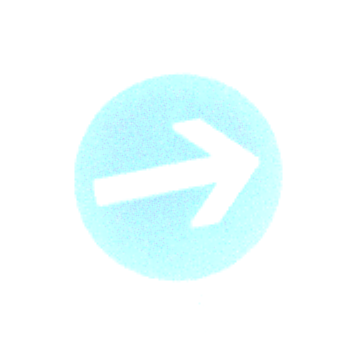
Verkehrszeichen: VorgeschriebeneFahrtrichtungHierRechts
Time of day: Midday
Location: Outdoor (Nature)
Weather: PartlyCloudy
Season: NotSpecified
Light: Natural